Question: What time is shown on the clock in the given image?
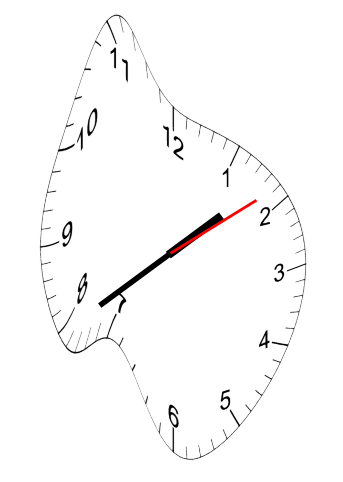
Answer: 01:39:09